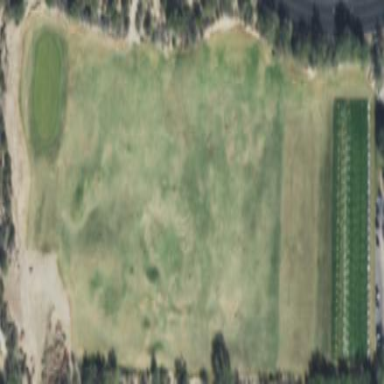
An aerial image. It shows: Grassy area used as driving range for golf.